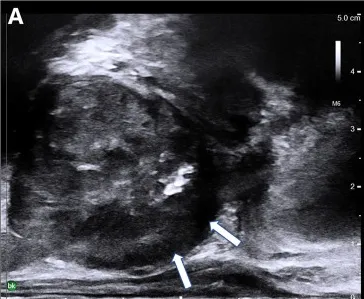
A 68-year-old man with elevated prostate-specific antigen (PSA). Ultrasound revealed a morphologically abnormal prostate.
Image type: radiology (ultrasound)